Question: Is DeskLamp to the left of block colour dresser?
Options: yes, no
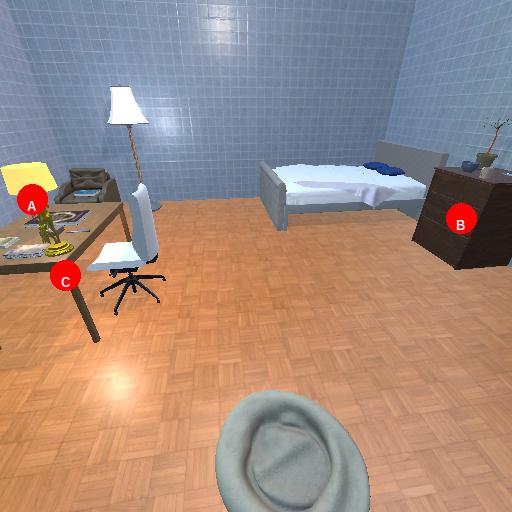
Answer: yes